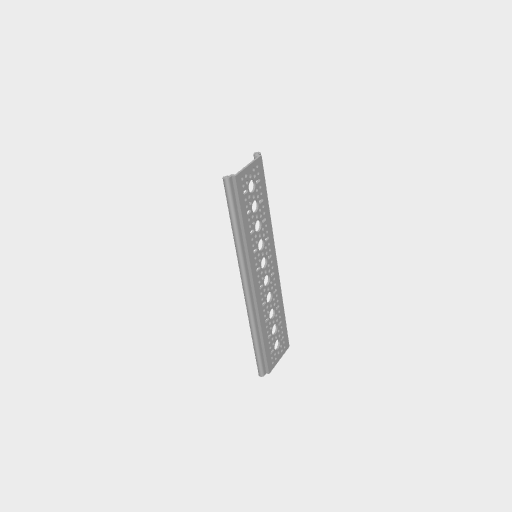
Part: RailChannel10H